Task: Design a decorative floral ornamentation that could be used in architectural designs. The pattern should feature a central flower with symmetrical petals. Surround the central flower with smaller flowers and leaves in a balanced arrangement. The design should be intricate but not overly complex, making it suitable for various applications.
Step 822:
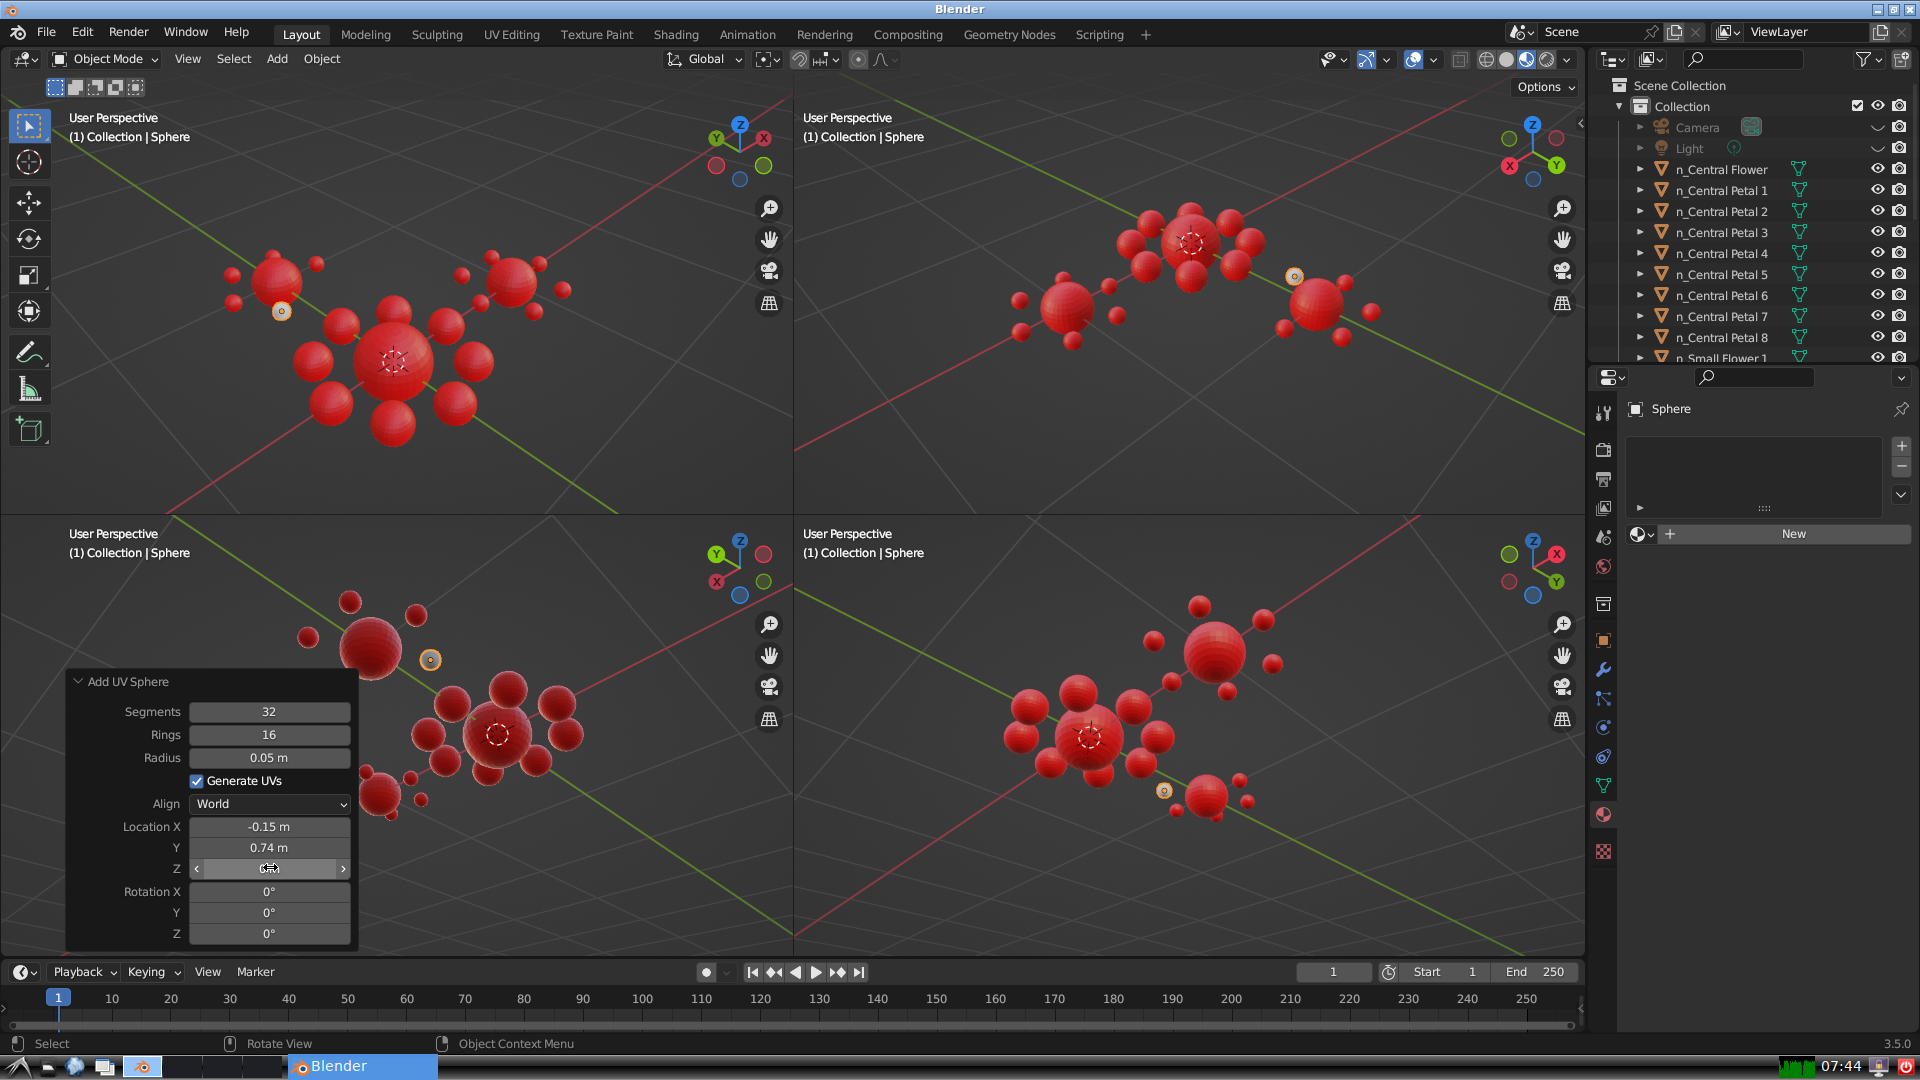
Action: {"mouse_move": [960, 540]}